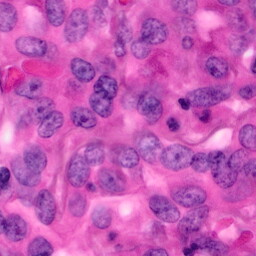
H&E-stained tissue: Pancreatic